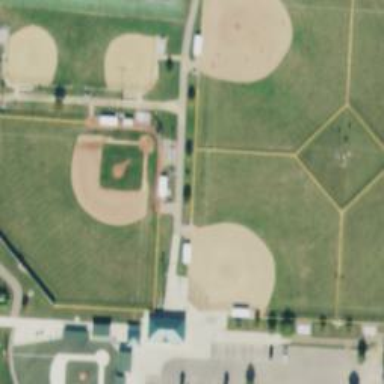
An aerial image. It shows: Baseball pitch for leisure and sports activities.